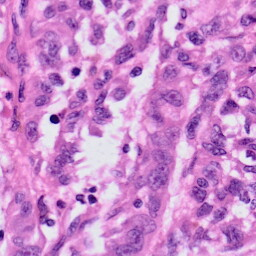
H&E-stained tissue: Skin